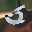
Label: 5